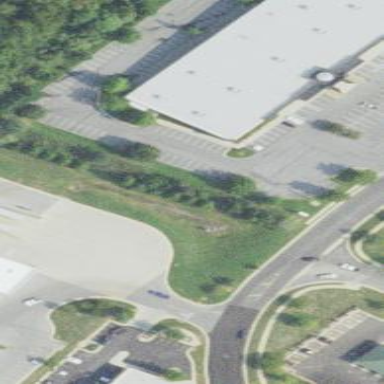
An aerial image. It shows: Retail building.